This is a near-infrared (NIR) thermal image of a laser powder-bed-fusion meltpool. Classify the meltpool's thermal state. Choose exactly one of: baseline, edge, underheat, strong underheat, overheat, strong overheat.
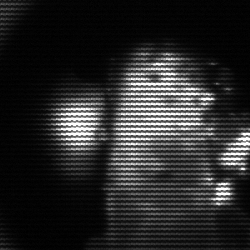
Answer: strong underheat